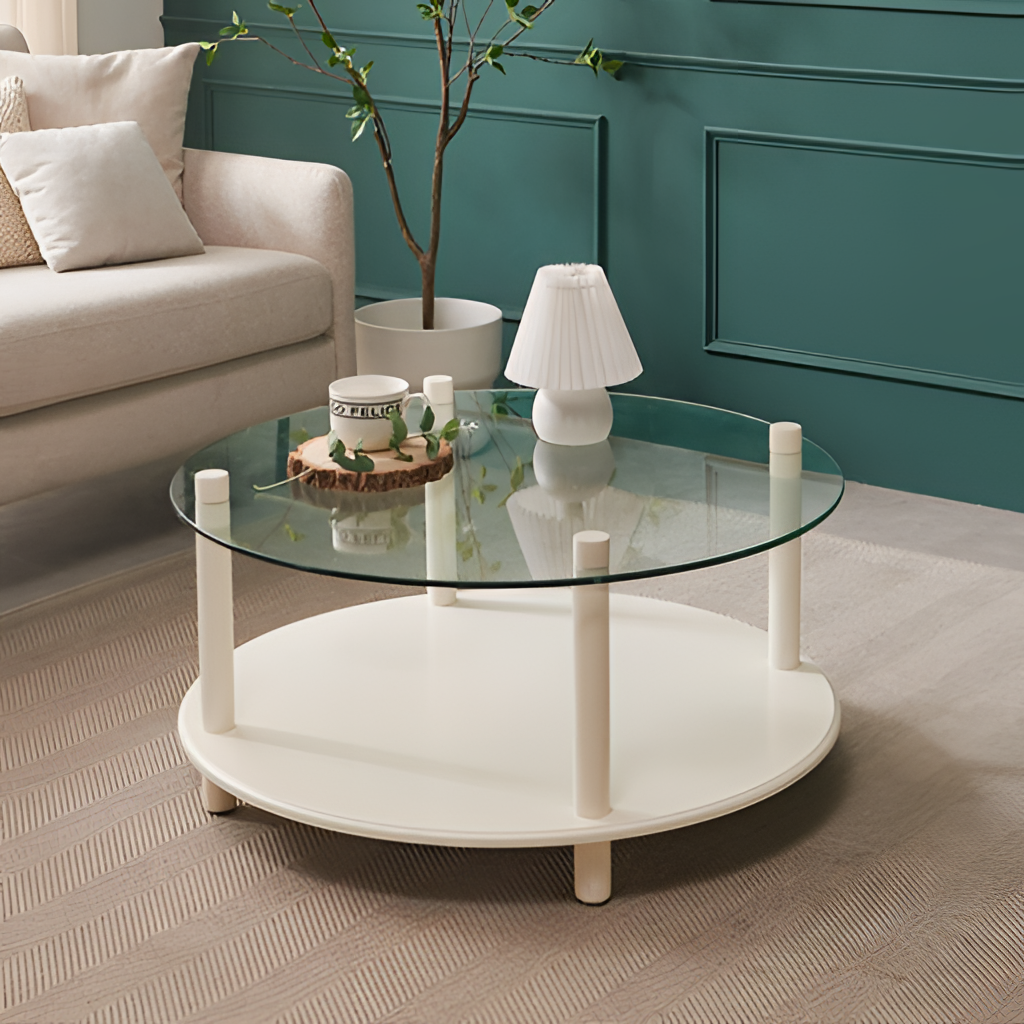
living room, white glass coffee table, modern, paint wallpaper, with solid pattern, carpet flooring, with geometric pattern